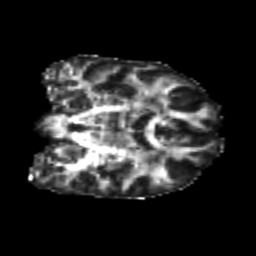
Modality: FA
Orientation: coronal
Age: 22
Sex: male
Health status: healthy
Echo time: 0.074 s